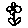
Label: flower